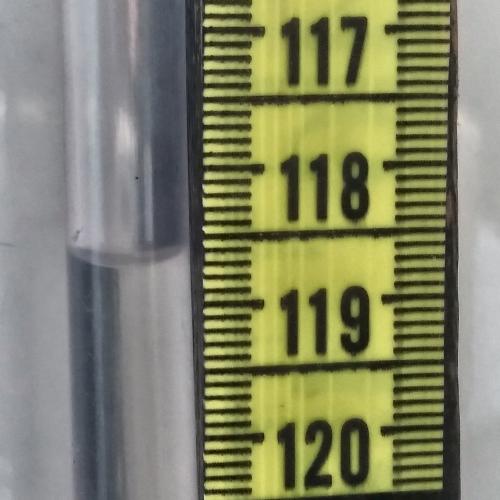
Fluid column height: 118.6 cm